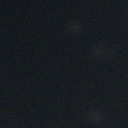
Screen state: off